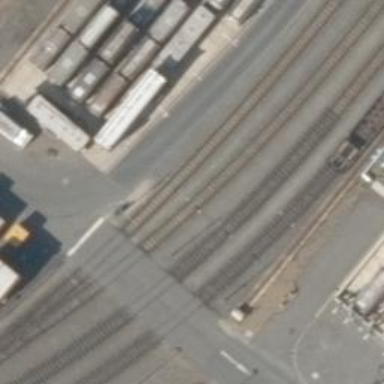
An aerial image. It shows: Railway yard used for servicing trains.